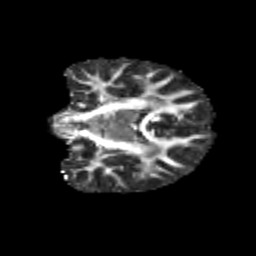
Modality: FA
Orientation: coronal
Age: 11
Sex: female
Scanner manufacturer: siemens
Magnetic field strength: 3 T
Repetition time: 3.8 s
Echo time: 0.07 s